Question: Title might be misleading.
I have a longitudinal dataset with a dummy ('dummy1') variable indicating if a condition is met in a certain year, for given 'category'. I want this event to be taken into account for the next twenty years as well. Hence, I want to create a new dummy ('dummy2'), which takes the value 1 for the 19 observations following the observation where 'dummy1' was 1, as well as that same observation (example below).

I was trying to create a loop with lag operators, but failed to get it to work so far.
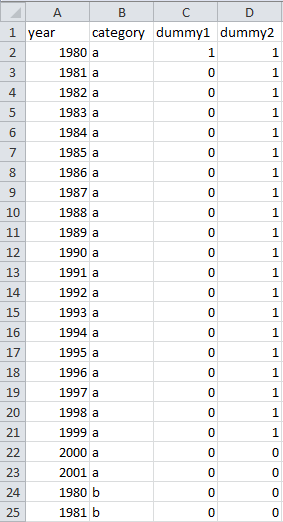
Answer: Even code that failed might be close to a good solution. Not giving code that failed means that we can't explain your mistakes. Furthermore, questions focusing on how to use software to do something are widely considered marginal or off-topic on SO.
One approach is
'''
bysort category (year) : gen previous = year if dummy1
by category : replace previous = previous[_n-1] if missing(previous)
gen byte dummy2 = (year - previous) < 20
'''
The trick here is to create a variable holding the last 'year' that the dummy (indicator) was 1, and the trick in that is spelled out in <URL>
Note that this works independently of
1. whether the panel identifier is numeric (it could be string here, on the evidence given)
2. whether you have tsset or xtset the data
3. what happens before the first event; for such years, previous is born missing and remains missing (however, in general, watch for problems with code at the ends of time series).